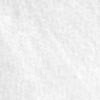
Label: no_change